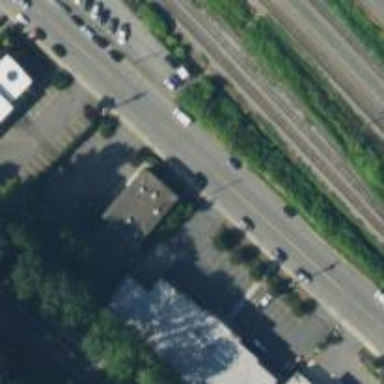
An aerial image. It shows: Clinic.